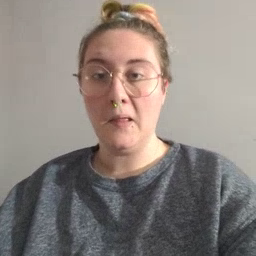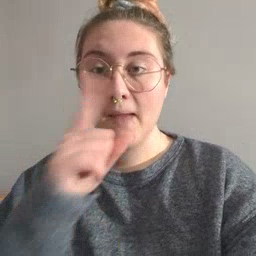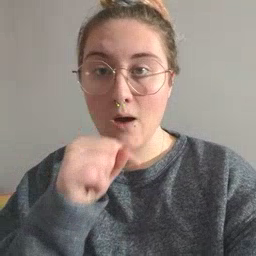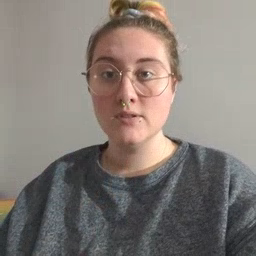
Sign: mouse